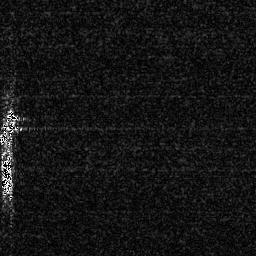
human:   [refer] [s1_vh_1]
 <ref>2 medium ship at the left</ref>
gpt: <box>[[0, 41, 7, 56, 0]], [[0, 57, 5, 77, 0]]</box>